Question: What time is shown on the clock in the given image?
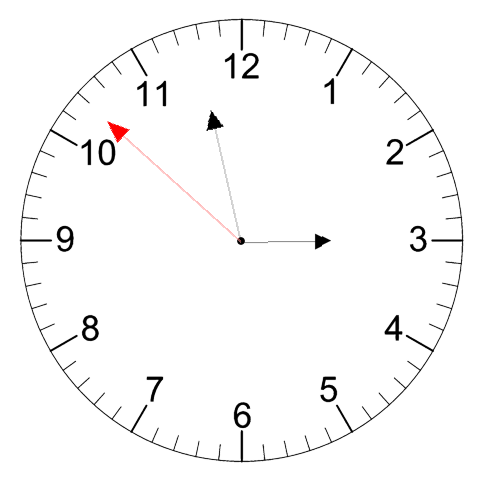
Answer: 02:57:52